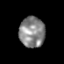
Tissue: prostate
Cell type: B cells
Senescence score: 0.7151
Nuclear area (px): 767
Mean DAPI intensity: 134.898